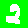
Digit: 2